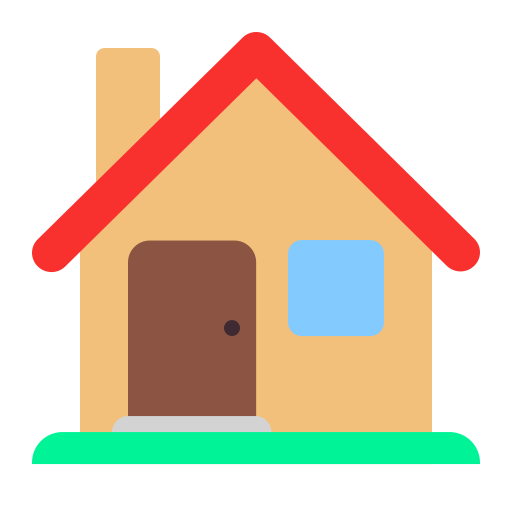
house flat